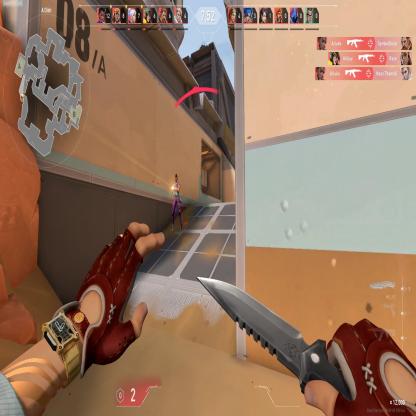
Label: enemy